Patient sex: M
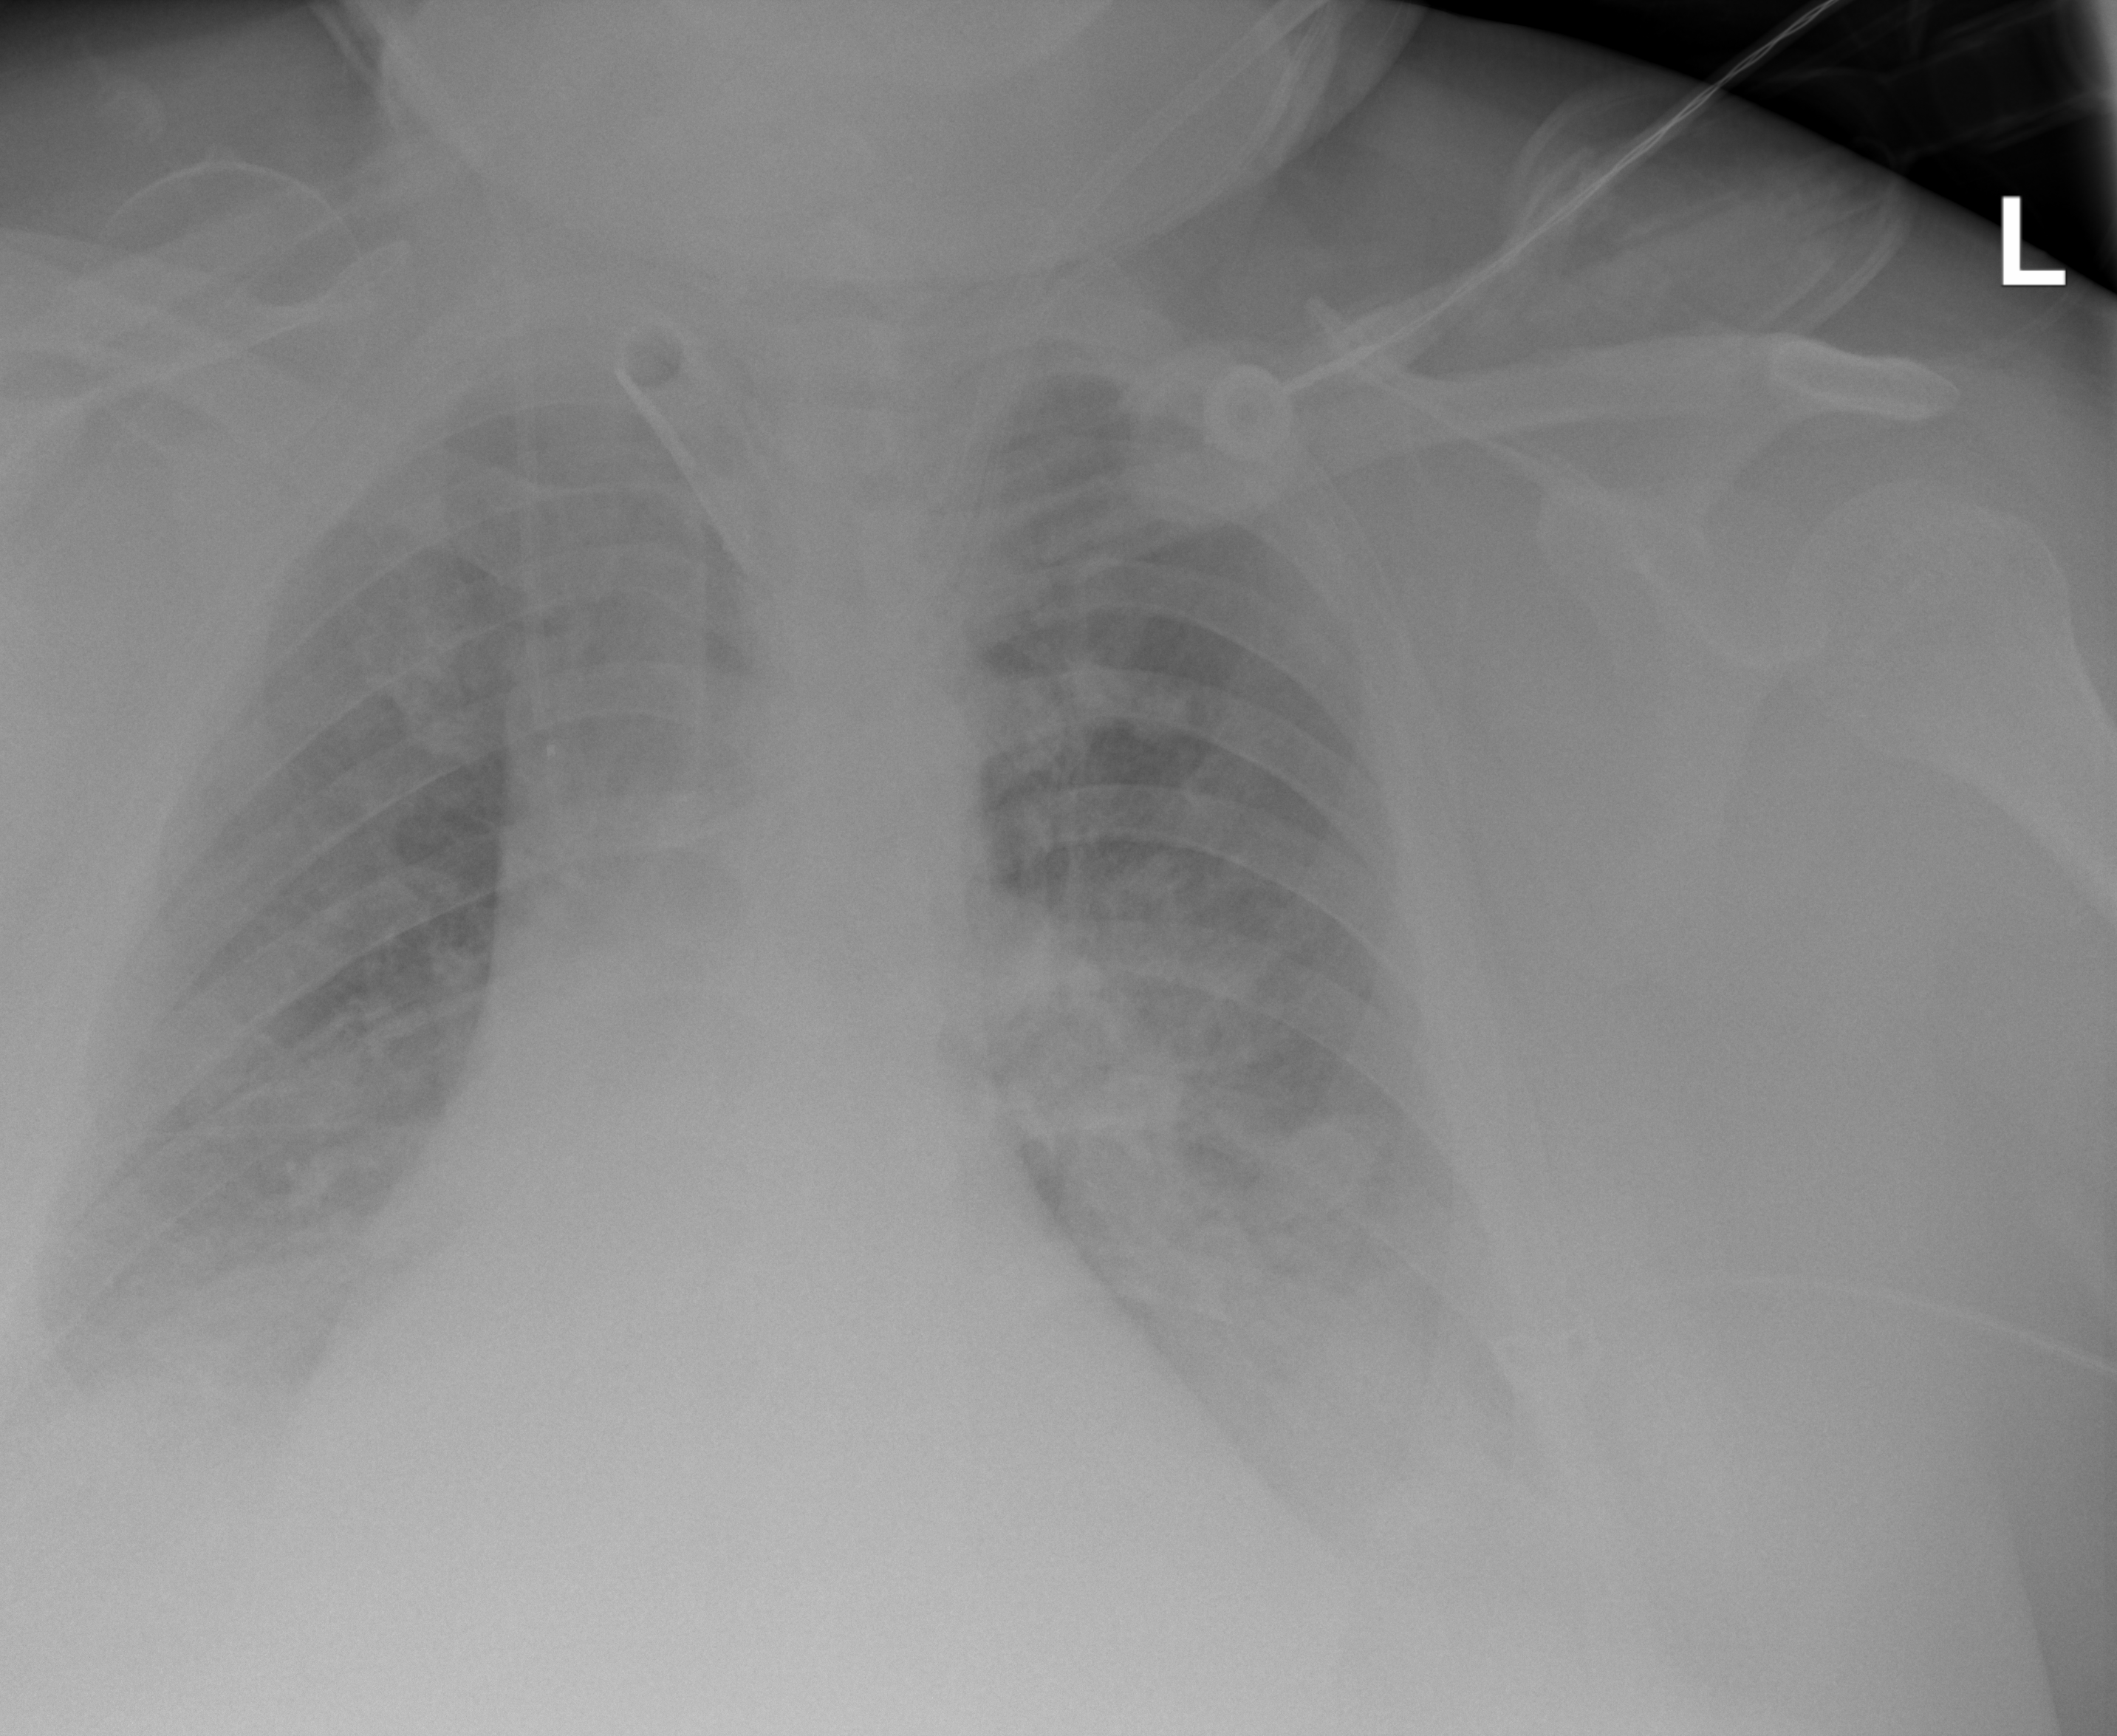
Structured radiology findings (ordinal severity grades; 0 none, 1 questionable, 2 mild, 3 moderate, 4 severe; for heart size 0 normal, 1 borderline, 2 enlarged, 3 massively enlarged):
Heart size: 2
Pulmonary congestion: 2
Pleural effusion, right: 3
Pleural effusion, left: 3
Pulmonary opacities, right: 3
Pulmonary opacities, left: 3
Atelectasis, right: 3
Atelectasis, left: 2